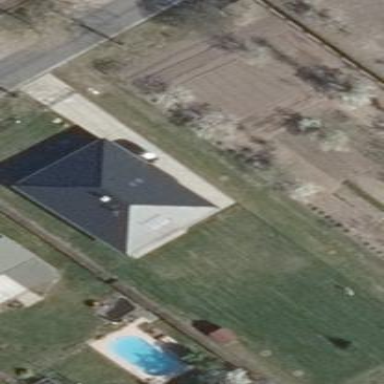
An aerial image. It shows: Part of building.